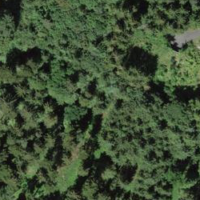
EUNIS habitat code: 43
Species observed at this site:
Clinopodium vulgare